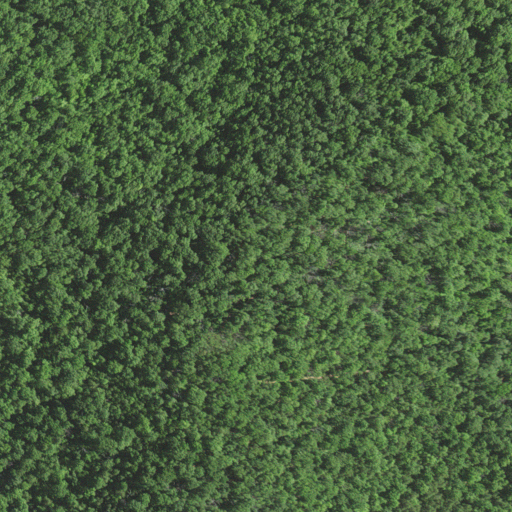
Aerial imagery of mountain in Virginia named Huckleberry Mountain containing deciduous forest, mixed forest, and open development